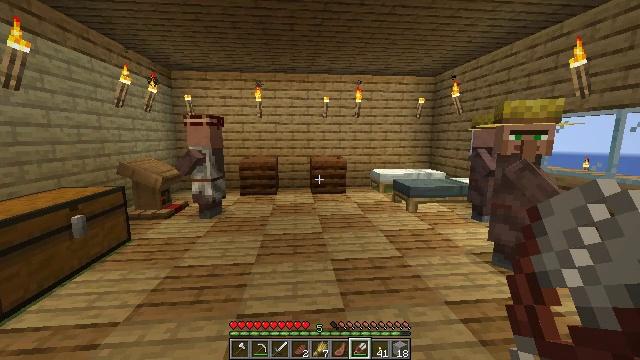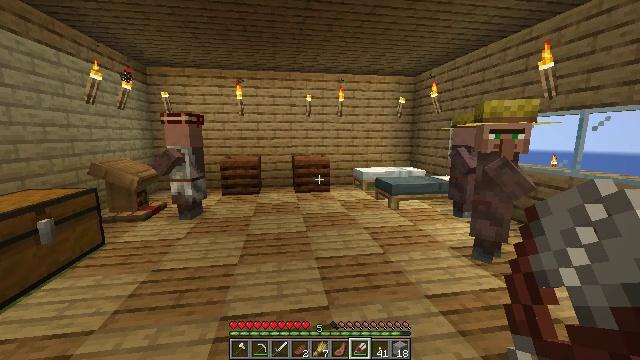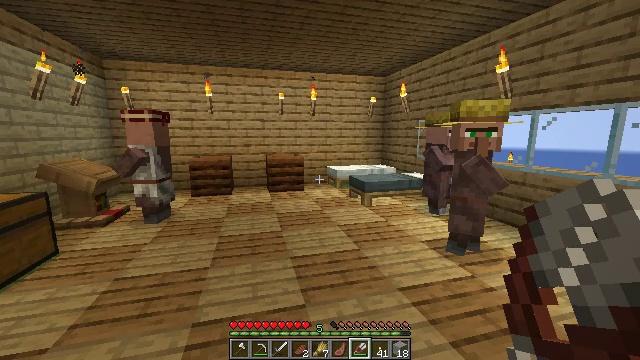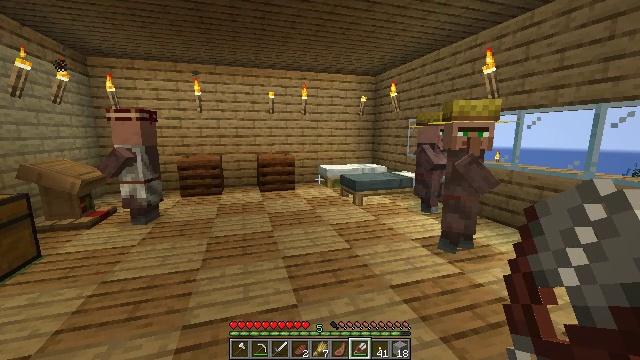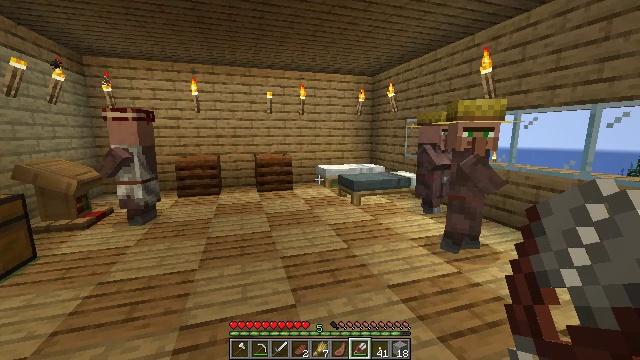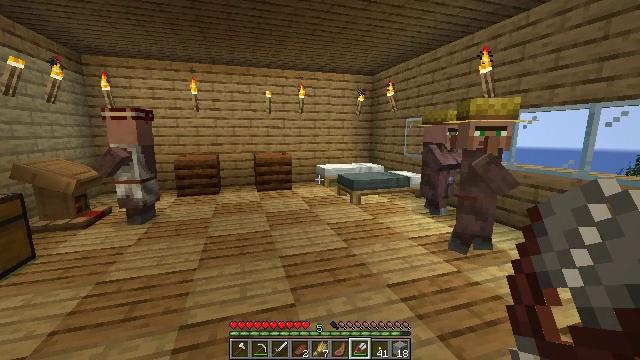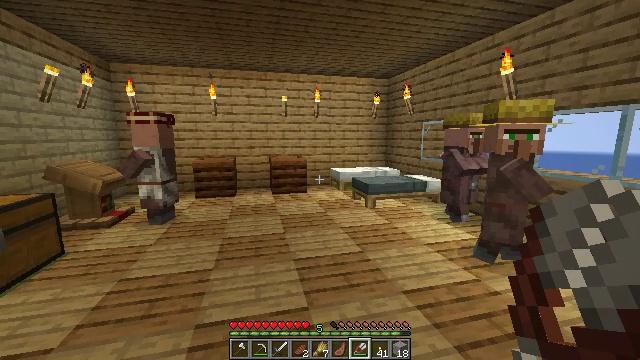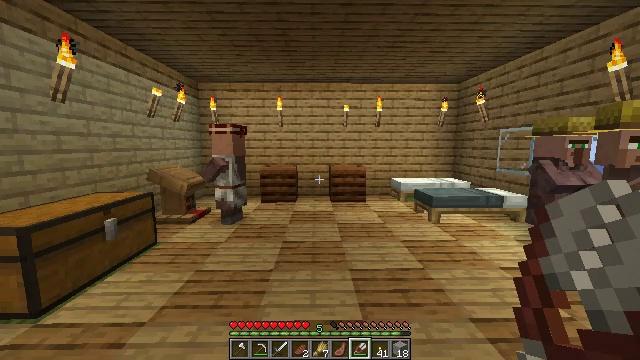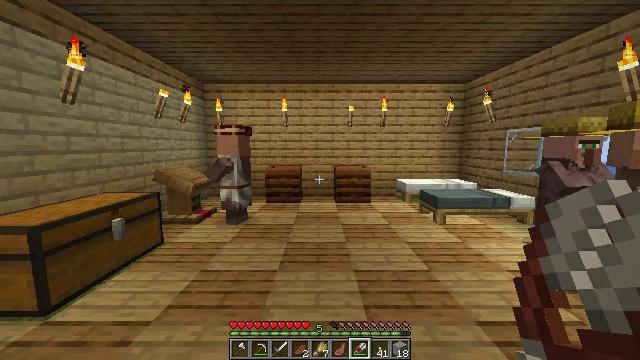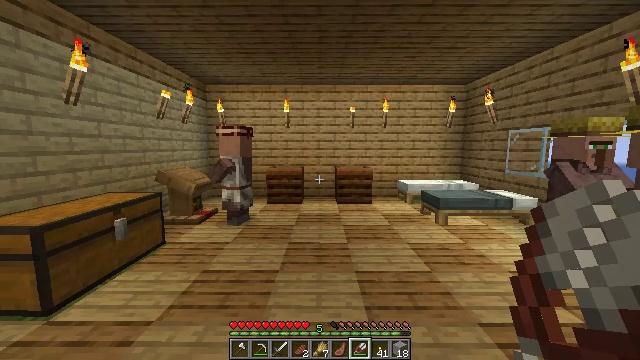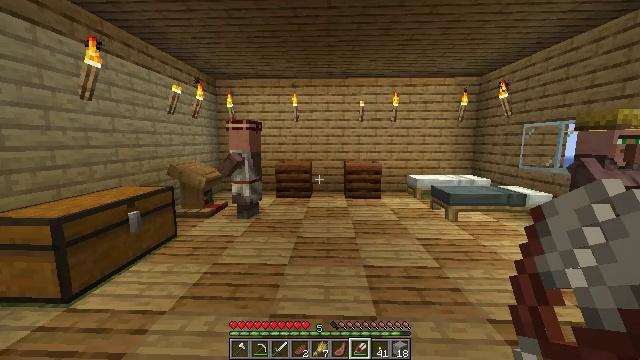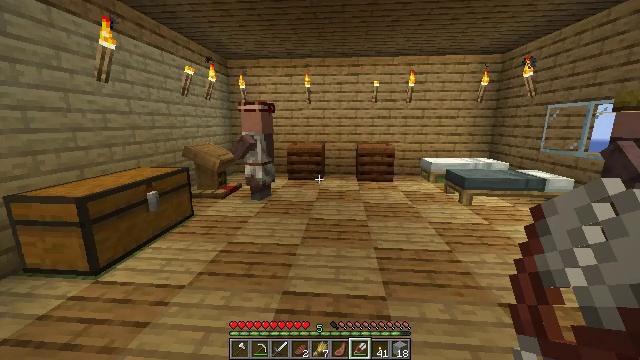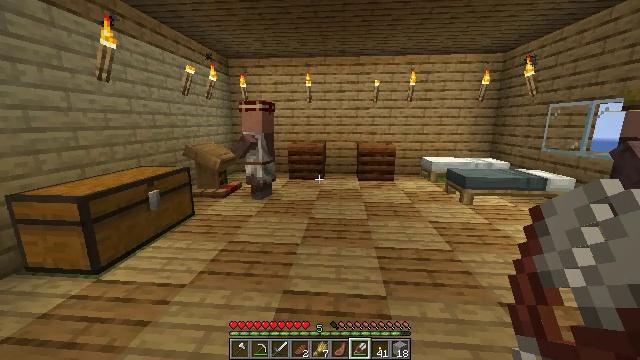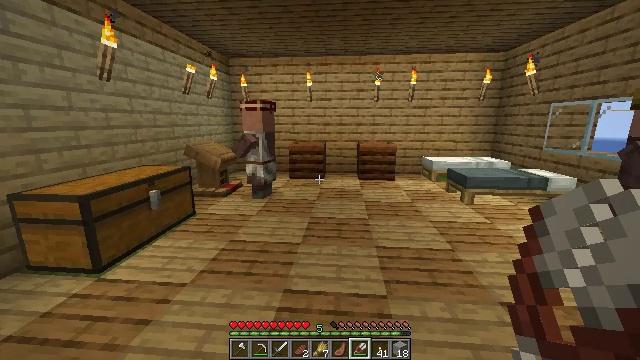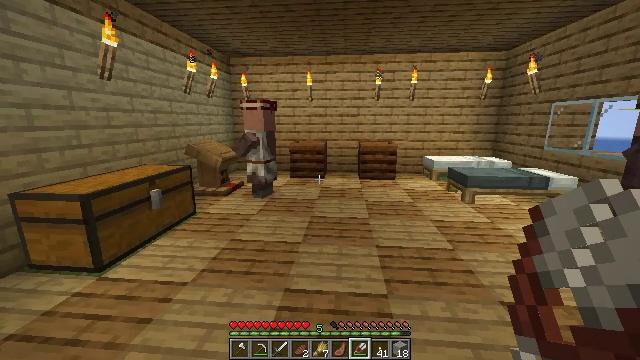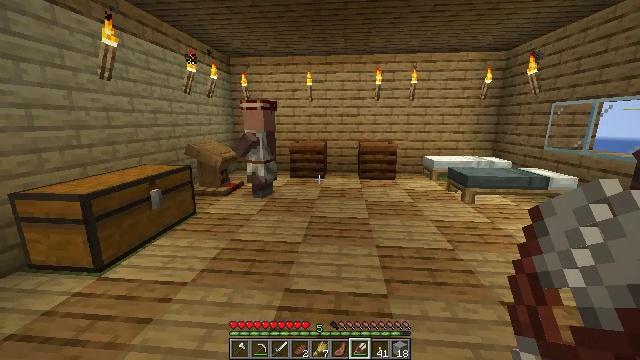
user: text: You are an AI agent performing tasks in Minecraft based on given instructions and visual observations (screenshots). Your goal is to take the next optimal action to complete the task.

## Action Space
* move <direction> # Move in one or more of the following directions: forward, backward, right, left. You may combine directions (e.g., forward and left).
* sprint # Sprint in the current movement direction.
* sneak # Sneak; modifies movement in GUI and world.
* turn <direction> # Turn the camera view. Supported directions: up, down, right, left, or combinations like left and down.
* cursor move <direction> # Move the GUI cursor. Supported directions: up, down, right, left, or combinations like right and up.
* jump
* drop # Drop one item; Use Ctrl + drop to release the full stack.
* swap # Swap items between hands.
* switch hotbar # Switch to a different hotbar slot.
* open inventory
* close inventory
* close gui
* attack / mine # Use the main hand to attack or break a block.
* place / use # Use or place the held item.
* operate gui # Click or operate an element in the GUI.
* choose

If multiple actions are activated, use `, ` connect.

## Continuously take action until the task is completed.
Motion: motion action
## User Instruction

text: Create a gray bed by combining wool and planks.
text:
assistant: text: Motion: turn right
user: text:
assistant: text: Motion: turn right
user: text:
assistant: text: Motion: turn right
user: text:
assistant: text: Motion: no_op
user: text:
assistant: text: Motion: no_op
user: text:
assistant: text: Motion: turn left
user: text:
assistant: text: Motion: turn left and up
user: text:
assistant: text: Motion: turn left
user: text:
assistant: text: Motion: no_op
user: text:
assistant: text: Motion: turn left and down
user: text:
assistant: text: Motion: turn left and down
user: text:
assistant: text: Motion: no_op
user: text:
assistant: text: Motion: no_op
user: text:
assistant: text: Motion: no_op
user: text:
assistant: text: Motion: no_op
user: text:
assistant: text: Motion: no_op
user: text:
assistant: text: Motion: no_op
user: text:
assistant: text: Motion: no_op
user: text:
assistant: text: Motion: no_op
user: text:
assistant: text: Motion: no_op
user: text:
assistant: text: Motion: no_op
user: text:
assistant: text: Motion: no_op
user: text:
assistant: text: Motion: no_op
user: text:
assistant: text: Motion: no_op
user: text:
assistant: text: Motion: no_op
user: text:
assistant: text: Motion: no_op
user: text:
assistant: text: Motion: turn up
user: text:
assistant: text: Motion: turn up
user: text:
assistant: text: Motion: no_op
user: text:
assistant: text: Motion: no_op